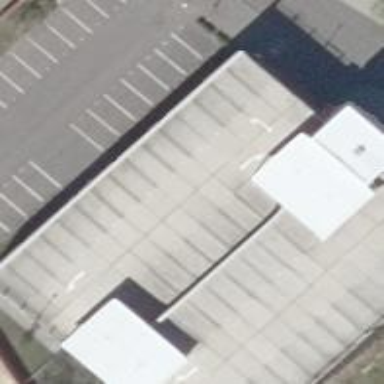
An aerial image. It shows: Building part with flat roof.